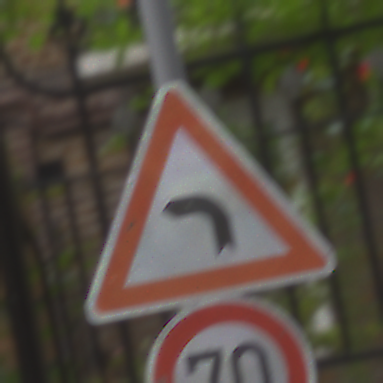
Verkehrszeichen: KurveLinks
Zusatzzeichen unten: Geschwindigkeit70
Umgebung: Outdoor, Urban
Tageszeit: MorningAfternoon
Wetter: Overcast
Licht: Natural
Jahreszeit: NotSpecified
Kontrast: LowContrast